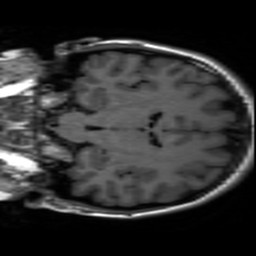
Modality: inplaneT1
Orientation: coronal
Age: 19
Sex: female
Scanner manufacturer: ge
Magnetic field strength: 3 T
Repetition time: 2.499 s
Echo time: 0.02513 s